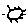
Label: sun